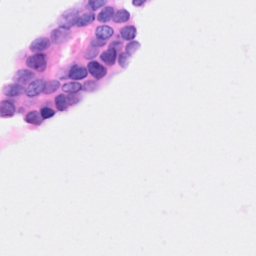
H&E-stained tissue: Breast